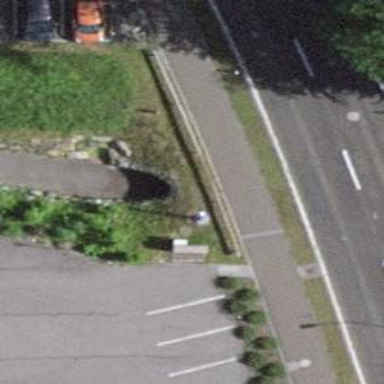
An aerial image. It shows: Tunnel with asphalt path running through it.